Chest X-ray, AP view. Patient: 34 years old, sex M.
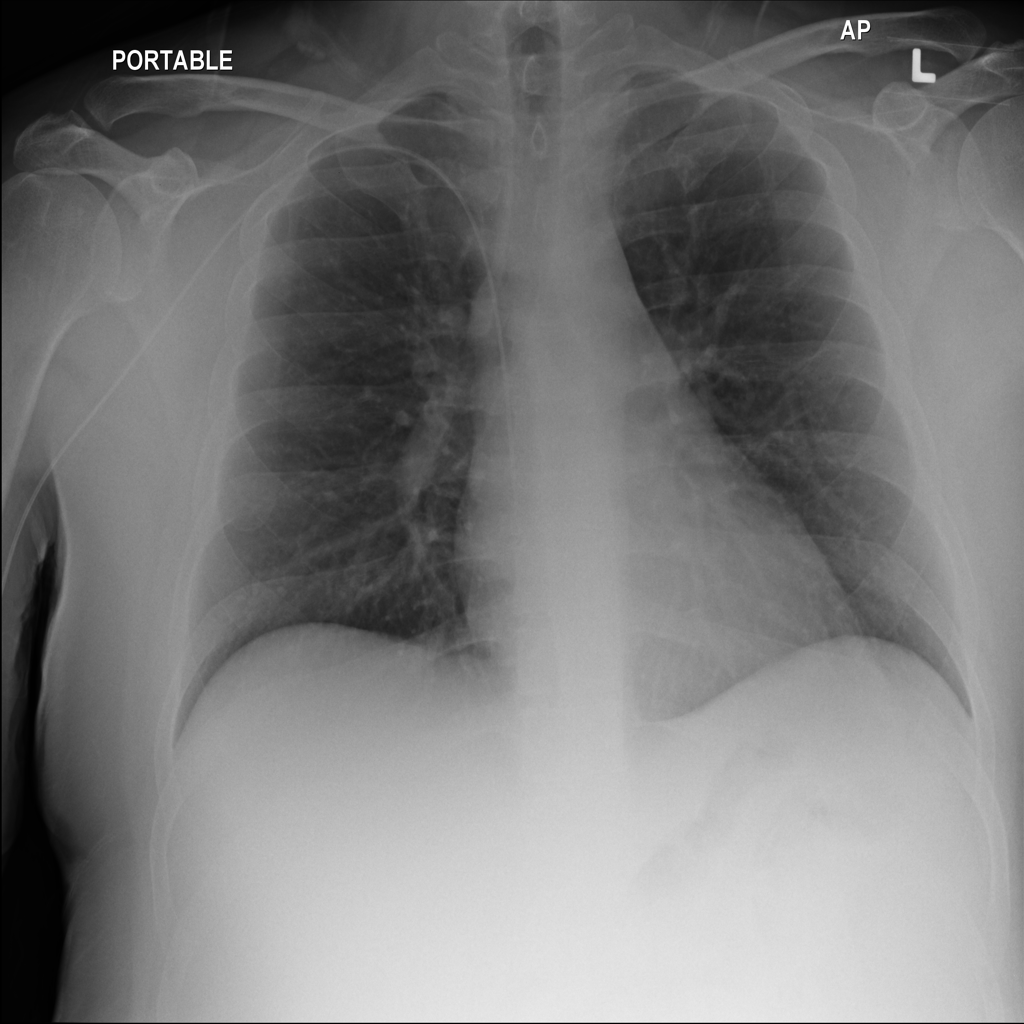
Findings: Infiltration